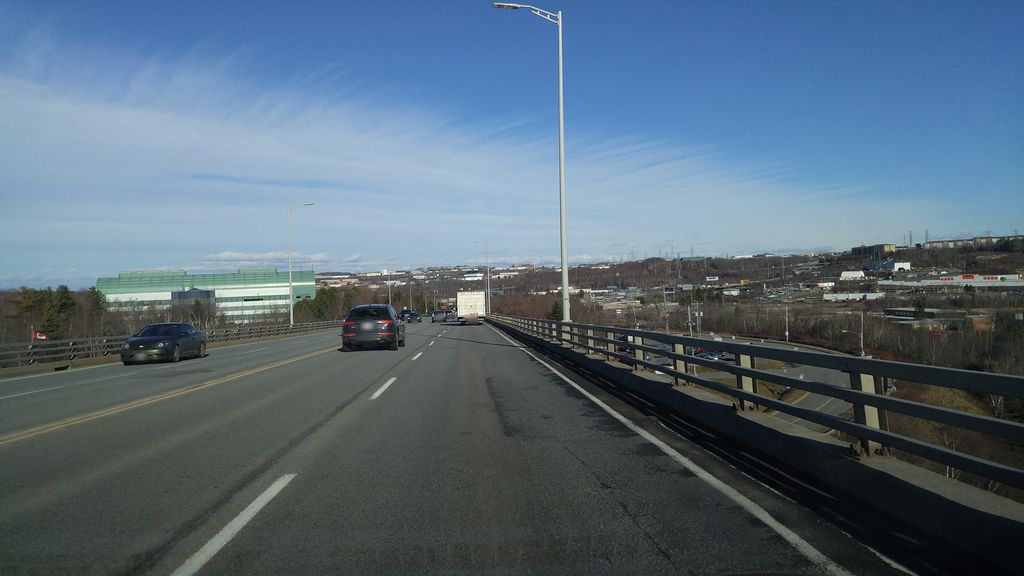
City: halifax